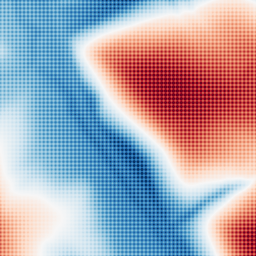
Category: multiscale
Decomposition family: dog
Decomposition parameters: sigma_low: 3
sigma_high: 100
Upsampling method: sinc_hamming
Upsampling parameters: scale: 8
kernel_size: 8
Upsampling scale: 8